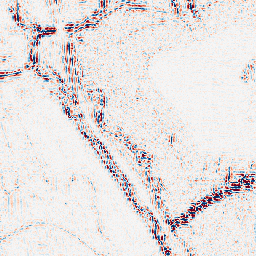
Category: wavelet
Decomposition family: wavelet_reverse_biorthogonal
Decomposition parameters: wavelet: rbio2.4
level: 2
Upsampling method: regularized
Upsampling parameters: scale: 4
lambda_reg: 0.01
Upsampling scale: 4